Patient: sex F, age 60
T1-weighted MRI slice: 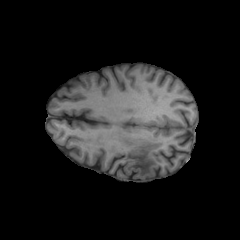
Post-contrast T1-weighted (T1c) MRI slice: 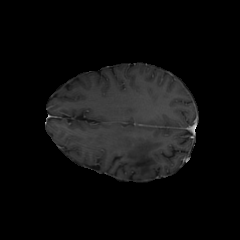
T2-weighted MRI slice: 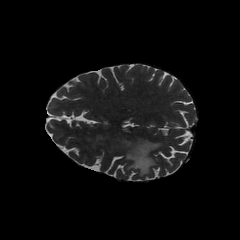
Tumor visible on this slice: yes
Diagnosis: Glioblastoma, IDH-wildtype
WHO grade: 4